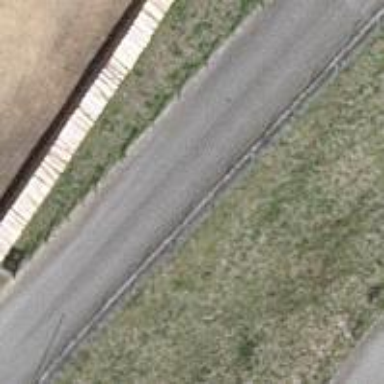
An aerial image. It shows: Fence.